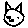
Label: cat